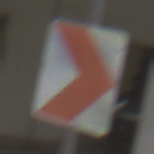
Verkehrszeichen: RichtungstafelnInKurvenKleinLinks
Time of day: Midday
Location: Roofed (Urban)
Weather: Overcast
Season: NotSpecified
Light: Artificial